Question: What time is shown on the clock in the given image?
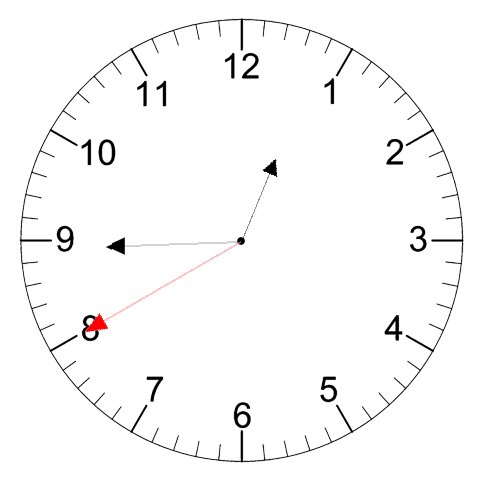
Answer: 12:44:40